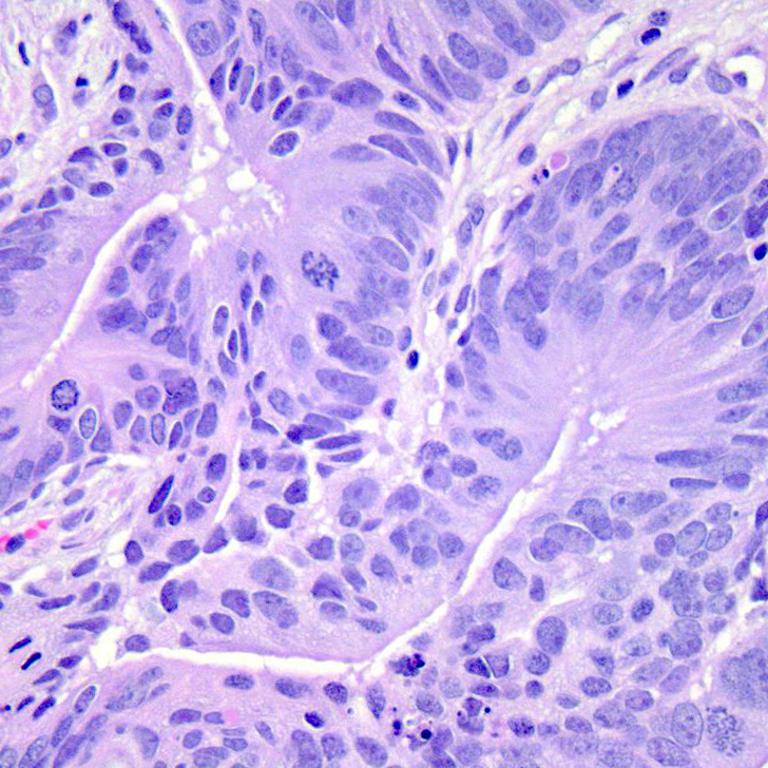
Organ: colon
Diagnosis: adenocarcinomas